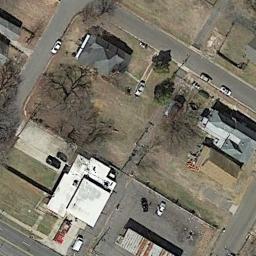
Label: medium_residential